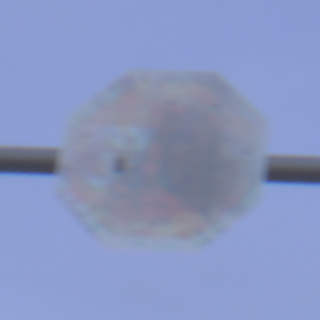
Verkehrszeichen: Stop
Umgebung: Outdoor, Suburban
Tageszeit: SunriseSunset
Wetter: PartlyCloudy
Licht: Natural
Jahreszeit: NotSpecified
Kontrast: LowContrast